Question: I'm having some problems with this view. What I need to do it in JavaFX to add this 'border' and divide the circle into 2 parts.
'''
public void start(Stage primaryStage){
Circle mycircle = new Circle(200,200,200);
mycircle.setFill(Color.GREEN);
BorderPane root = new BorderPane();
root.setCenter(mycircle);
}
'''
I don't have errors but it's not the view what I am looking for. So can anyone help me with this, please

And btw sorry for bad image quality
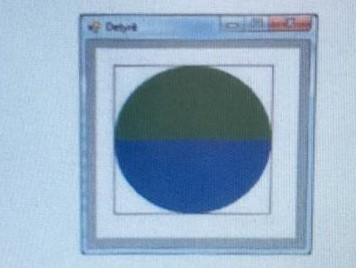
Answer: Would this satisfy your needs?
'''
import javafx.application.Application;
import javafx.scene.Group;
import javafx.scene.Scene;
import javafx.scene.layout.BorderPane;
import javafx.scene.paint.Color;
import javafx.scene.shape.Circle;
import javafx.scene.shape.Rectangle;
import javafx.stage.Stage;
public class HalfCircleDemo extends Application {
@Override
public void start(final Stage stage) {
BorderPane root = new BorderPane();
Group circleGroup = new Group();
Circle greenCircle = new Circle(200,200,200);
greenCircle.setFill(Color.GREEN);
Circle blueCircle = new Circle(200,200,200);
blueCircle.setFill(Color.BLUE);
Rectangle clip = new Rectangle(400, 200);
greenCircle.setClip(clip);
circleGroup.getChildren().setAll(blueCircle, greenCircle);
root.setCenter(circleGroup);
Scene scene = new Scene(root);
stage.setScene(scene);
stage.show();
}
public static void main(String[] args) {
launch(args);
}
}
'''